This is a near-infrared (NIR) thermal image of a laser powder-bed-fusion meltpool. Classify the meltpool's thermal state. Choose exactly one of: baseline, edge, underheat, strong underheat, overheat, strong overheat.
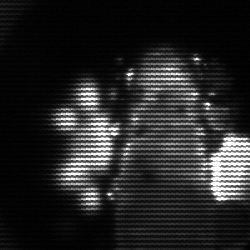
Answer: baseline